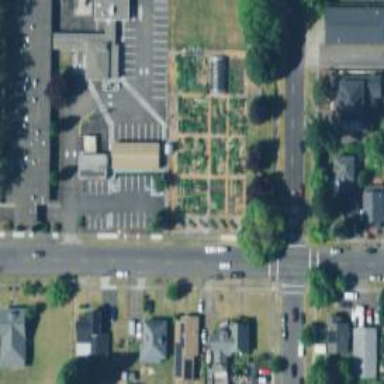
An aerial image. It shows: Fence surrounding allotments.